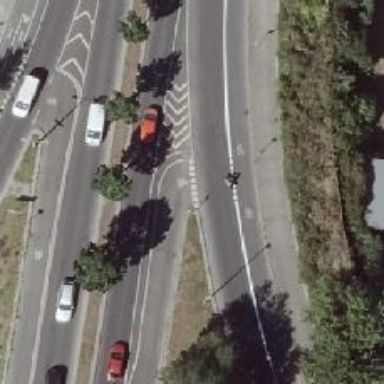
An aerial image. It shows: Asphalt cycleway.